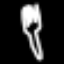
Label: fork